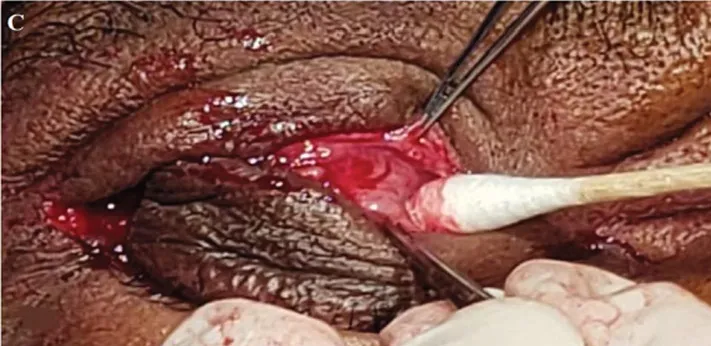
Right ptosis repair.
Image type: medical_photograph (other_medical_photograph)